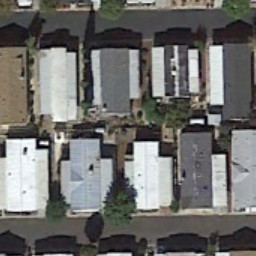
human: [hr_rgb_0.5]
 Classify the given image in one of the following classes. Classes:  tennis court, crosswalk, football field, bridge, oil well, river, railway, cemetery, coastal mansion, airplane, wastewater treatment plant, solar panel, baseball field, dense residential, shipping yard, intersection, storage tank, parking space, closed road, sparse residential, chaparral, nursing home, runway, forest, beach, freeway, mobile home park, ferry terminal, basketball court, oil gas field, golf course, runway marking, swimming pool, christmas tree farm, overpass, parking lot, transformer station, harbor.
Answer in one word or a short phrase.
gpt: mobile home park